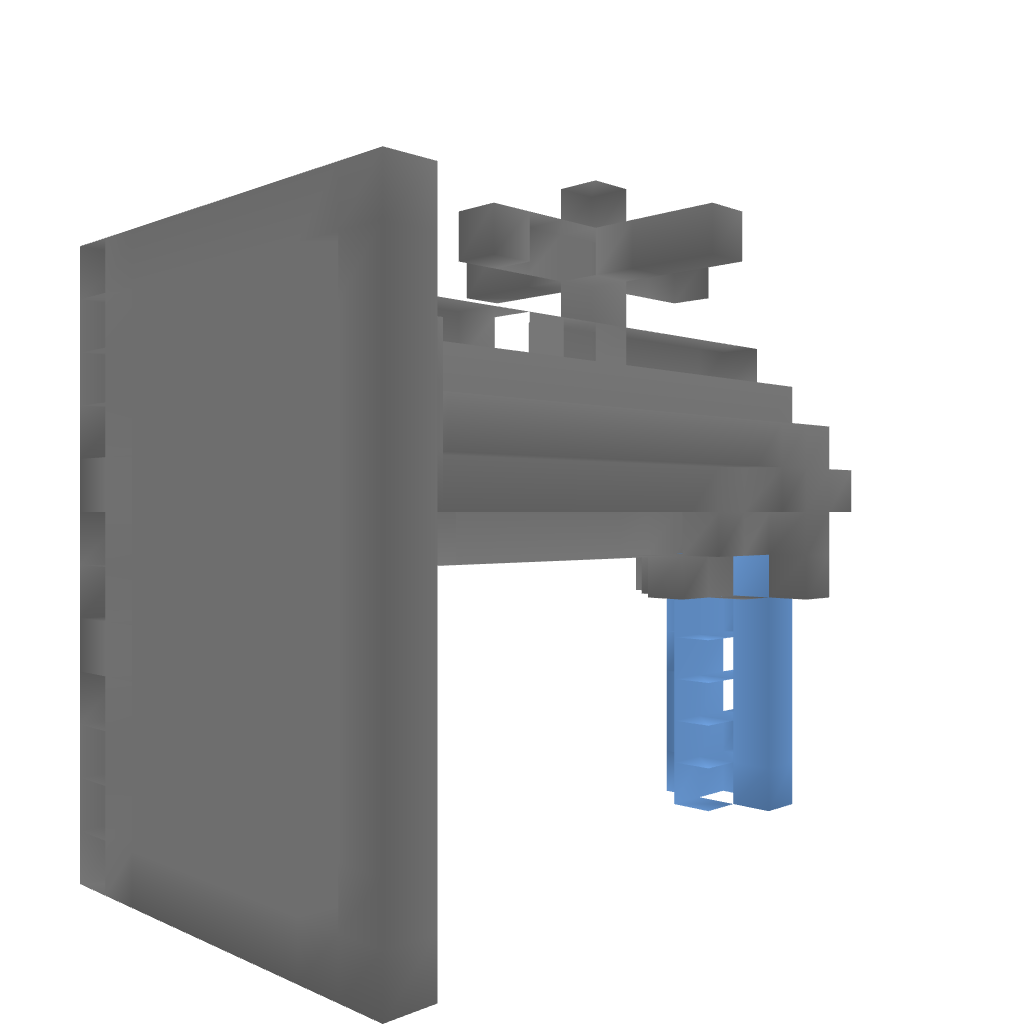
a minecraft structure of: Fantasy Faucet high quality